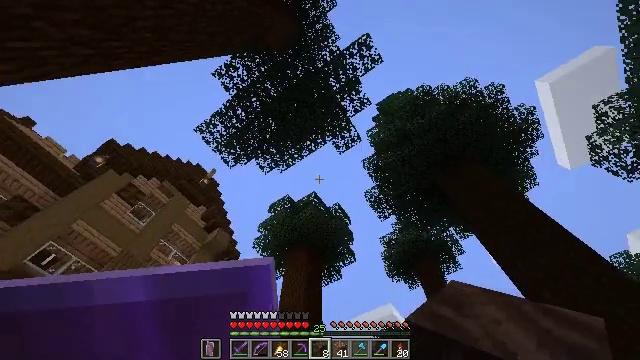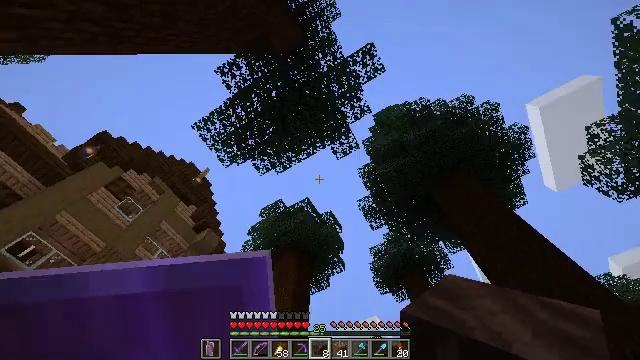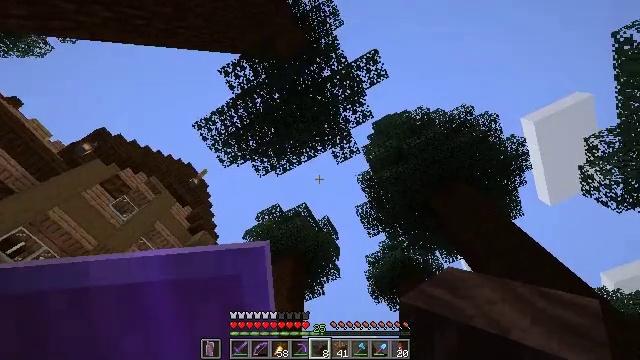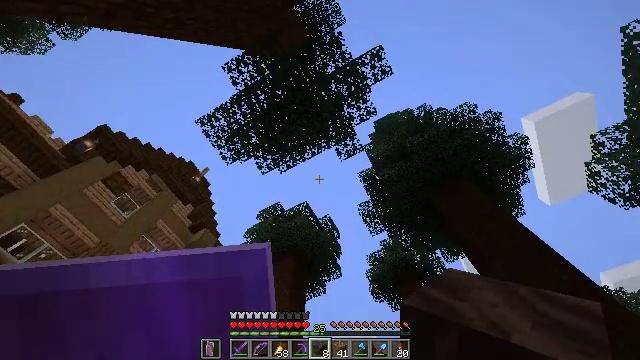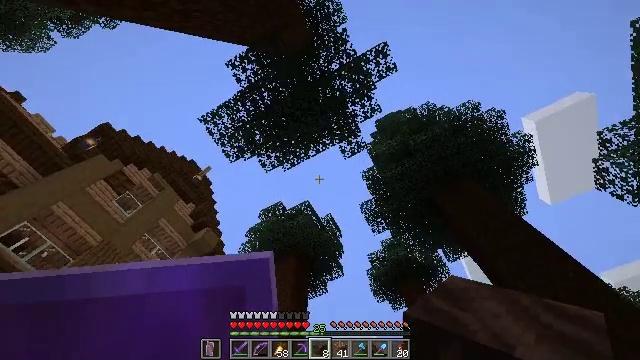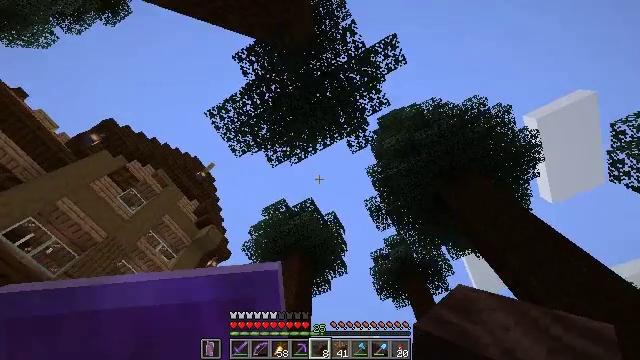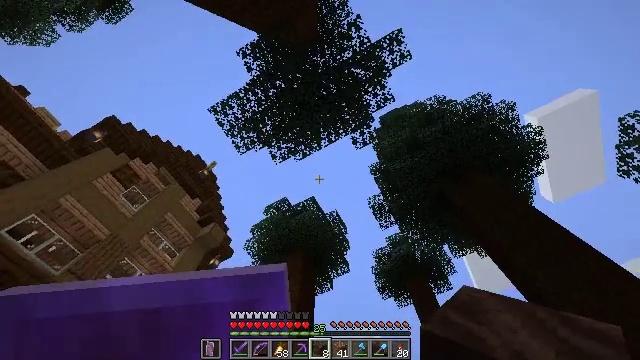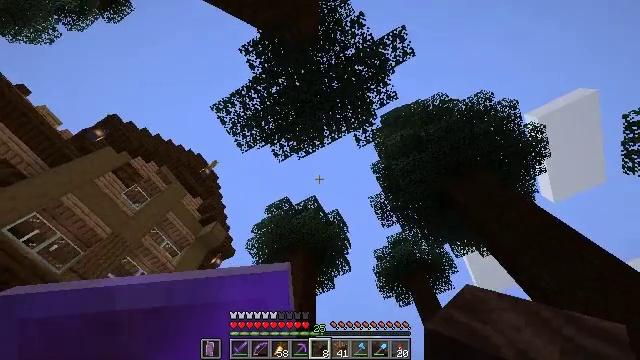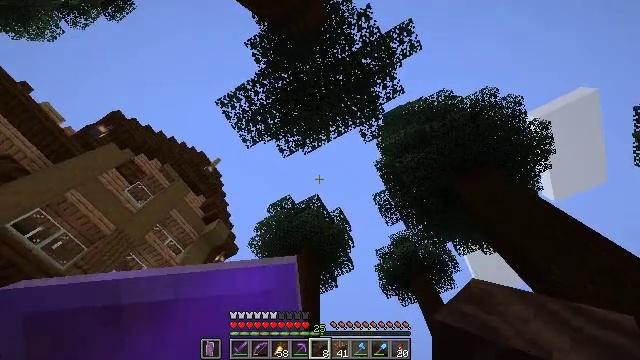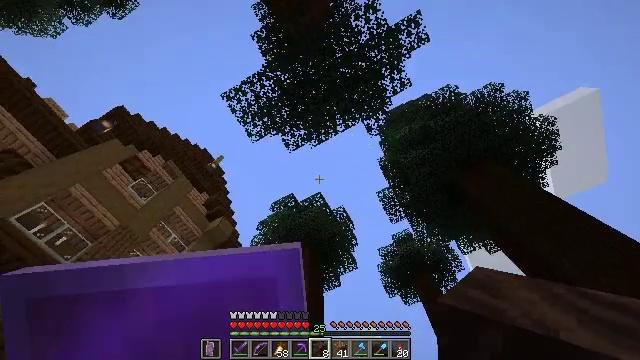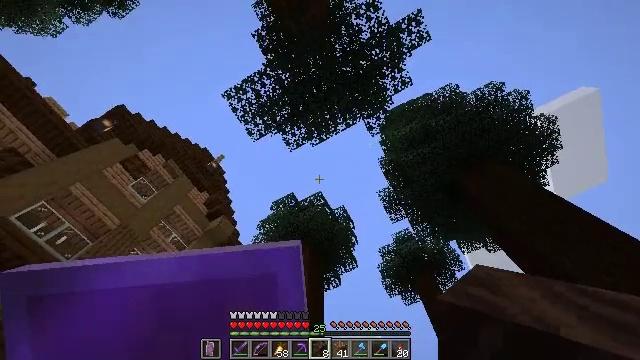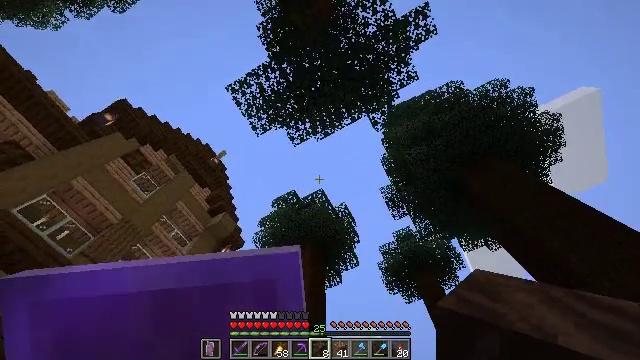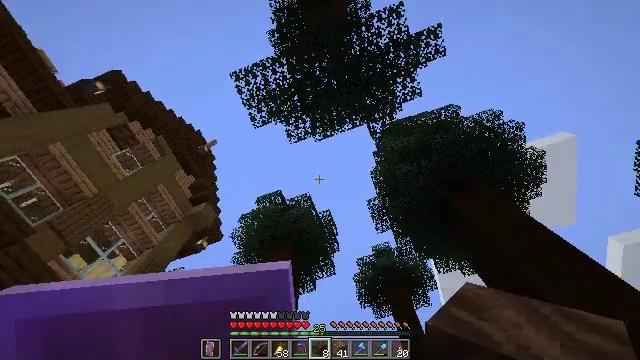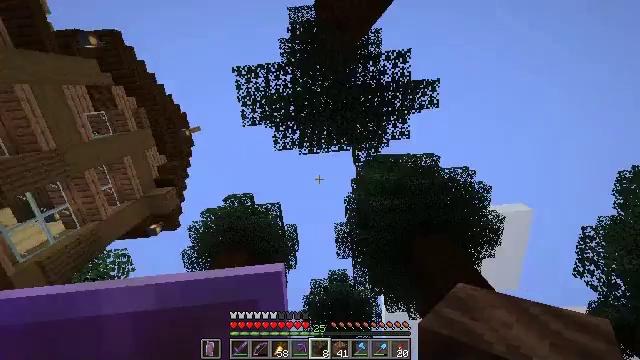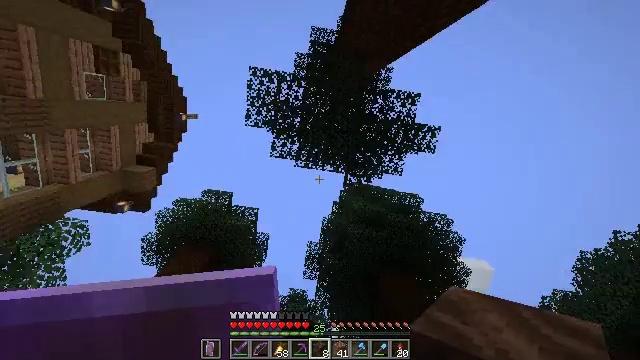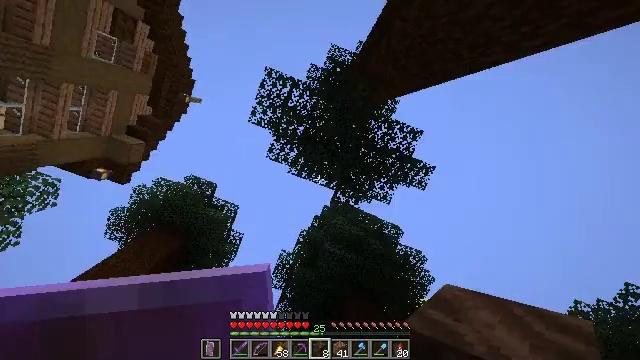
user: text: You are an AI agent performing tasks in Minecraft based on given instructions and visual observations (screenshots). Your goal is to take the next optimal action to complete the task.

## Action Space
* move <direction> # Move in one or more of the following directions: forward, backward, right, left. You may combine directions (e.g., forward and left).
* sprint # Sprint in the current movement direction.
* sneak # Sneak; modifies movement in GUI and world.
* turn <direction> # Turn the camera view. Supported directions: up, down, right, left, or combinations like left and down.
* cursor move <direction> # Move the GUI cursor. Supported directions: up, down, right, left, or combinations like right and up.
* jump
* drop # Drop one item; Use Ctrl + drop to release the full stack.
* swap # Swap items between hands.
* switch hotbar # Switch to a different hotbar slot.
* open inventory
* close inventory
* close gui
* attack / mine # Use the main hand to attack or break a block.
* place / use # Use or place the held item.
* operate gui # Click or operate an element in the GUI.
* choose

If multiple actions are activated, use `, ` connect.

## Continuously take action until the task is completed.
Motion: motion action
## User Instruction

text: Break the spruce leaves to clear the area.
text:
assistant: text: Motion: move forward and move left, turn right and up
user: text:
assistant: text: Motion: move forward and move left, turn right and up
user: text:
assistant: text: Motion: move forward and move left
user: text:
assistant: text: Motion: move forward and move left
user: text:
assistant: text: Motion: move forward and move left
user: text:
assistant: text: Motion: move forward and move left
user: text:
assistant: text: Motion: move forward and move left
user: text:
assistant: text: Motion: move forward and move left
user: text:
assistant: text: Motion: move forward and move left
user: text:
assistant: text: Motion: move forward and move left
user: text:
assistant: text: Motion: move forward and move left
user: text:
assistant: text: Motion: move forward and move left, turn right and up
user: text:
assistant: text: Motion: move left, turn right and up
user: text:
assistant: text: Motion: move left, turn right and up
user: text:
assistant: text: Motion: move left, turn right and up
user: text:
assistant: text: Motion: move back and move left, turn right and up
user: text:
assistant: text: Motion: move back, turn right and up
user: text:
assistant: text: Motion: move back, turn right and up
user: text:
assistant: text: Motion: move back, turn right
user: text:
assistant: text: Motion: move back, turn right and down
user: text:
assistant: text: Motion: move back, turn right and down
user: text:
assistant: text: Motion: move back, turn right and down
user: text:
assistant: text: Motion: move back
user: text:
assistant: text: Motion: move back
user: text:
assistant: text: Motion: move back
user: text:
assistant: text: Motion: move back
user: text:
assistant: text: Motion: move back
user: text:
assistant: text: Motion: move back
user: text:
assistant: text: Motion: move back
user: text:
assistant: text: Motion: move back